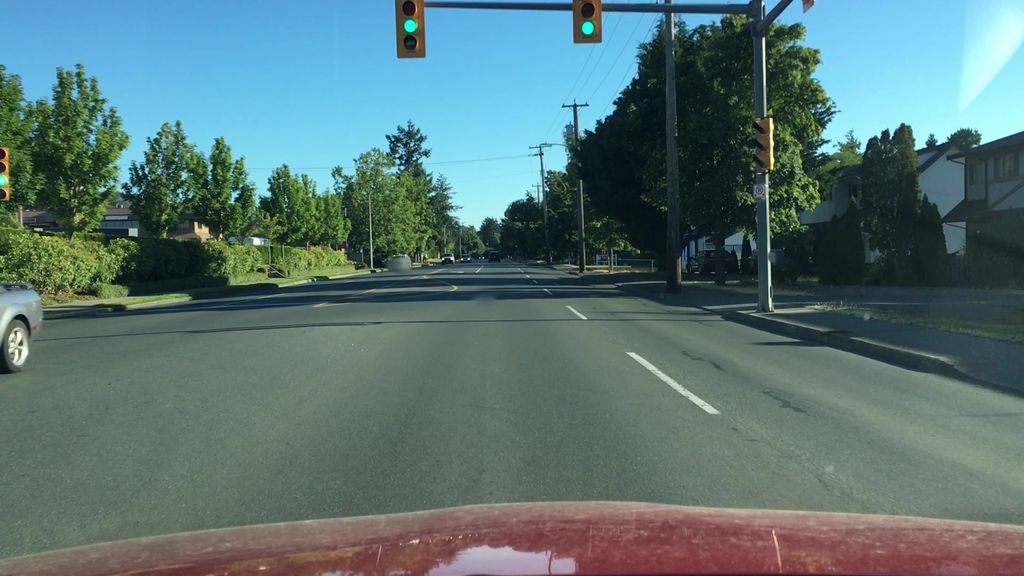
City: victoria